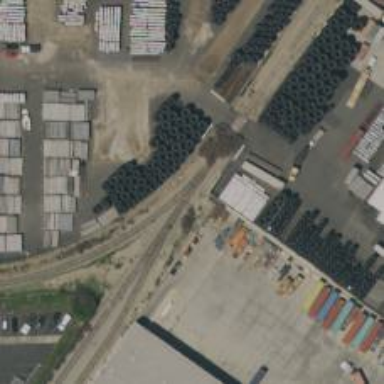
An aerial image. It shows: Railway spur service.